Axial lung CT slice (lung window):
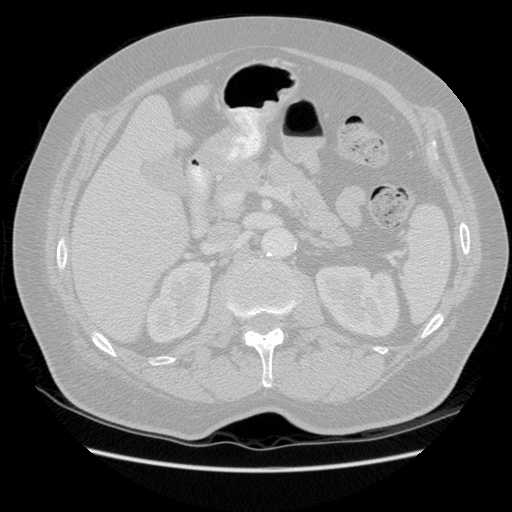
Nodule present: no